Question: I made a PHP script that runs from the command line and sends a message using the mail function.
'''
$email_from = "support@wideservices.gr";
$email_subject = "my subject";
$email_to = "spyros@wideservices.gr";
$message="message in greek";
$headers = "From: ".$email_from;
mail($email_to,$email_subject,$message,$headers);
'''
The mail is ok with Latin alphabet, but with Greek I get something like this:

I tried to use:
'''
$character_set = "utf-8";
'''
But without success and it is not a web page so I can't try meta.
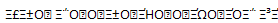
Answer: i will answer my own question, its working with this code and greek display correct at mail.
'''
$email_from = "support@wideservices.gr";
$email_subject = "my subject";
$email_to = "spyros@wideservices.gr";
$message="message in greek";
$headers="MIME-Version: 1.0"."
";
$headers.="Content-type: text/plain; charset=UTF-8"."
";
$headers.="From: ".$email_from;
mail($email_to, '=?UTF-8?B?'.base64_encode($email_subject).'?=', $message, $headers, '-fnoreply@domain.com');
'''